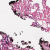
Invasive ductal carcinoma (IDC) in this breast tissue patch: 0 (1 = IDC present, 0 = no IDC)